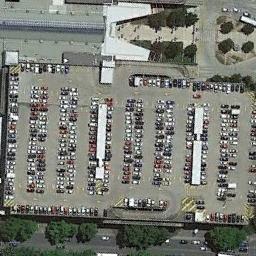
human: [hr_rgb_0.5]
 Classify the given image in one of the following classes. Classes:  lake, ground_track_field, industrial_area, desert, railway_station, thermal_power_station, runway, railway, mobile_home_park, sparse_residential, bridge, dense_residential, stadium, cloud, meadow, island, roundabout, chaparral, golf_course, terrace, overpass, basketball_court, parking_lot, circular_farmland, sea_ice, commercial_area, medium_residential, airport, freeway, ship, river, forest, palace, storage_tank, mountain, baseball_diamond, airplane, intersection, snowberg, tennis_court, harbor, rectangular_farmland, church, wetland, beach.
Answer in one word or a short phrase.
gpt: parking_lot